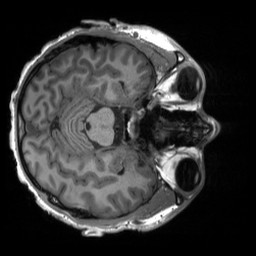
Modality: T1w
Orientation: axial
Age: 21
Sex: male
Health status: healthy
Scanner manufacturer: siemens
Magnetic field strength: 3 T
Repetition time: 2.3 s
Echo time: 0.00232 s